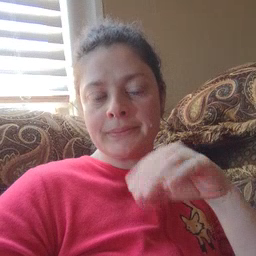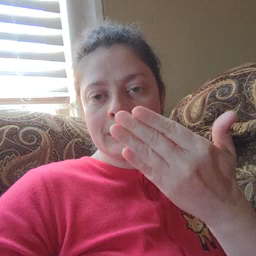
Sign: mitten